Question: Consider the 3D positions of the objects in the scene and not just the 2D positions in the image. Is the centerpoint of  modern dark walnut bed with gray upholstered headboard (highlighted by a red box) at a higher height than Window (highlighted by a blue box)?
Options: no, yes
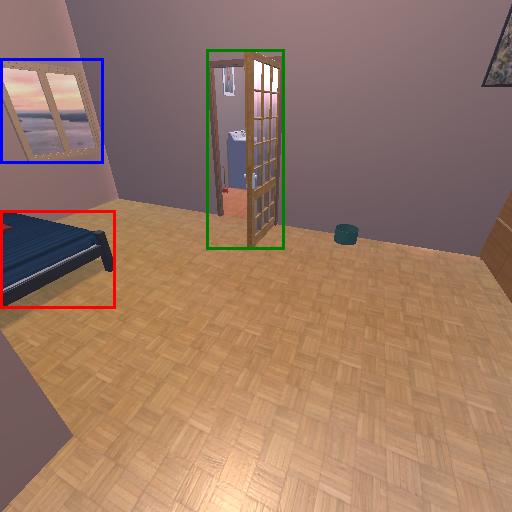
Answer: no